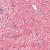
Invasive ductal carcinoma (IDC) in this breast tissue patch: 0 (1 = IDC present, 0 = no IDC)